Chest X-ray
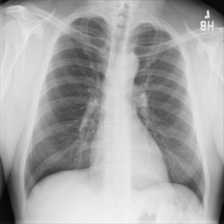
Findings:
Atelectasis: negative
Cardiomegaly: negative
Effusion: negative
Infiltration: negative
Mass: negative
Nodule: negative
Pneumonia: negative
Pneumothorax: negative
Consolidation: negative
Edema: negative
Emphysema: negative
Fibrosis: negative
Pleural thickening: negative
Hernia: negative